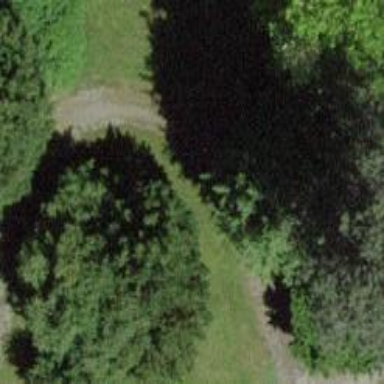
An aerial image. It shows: Unpaved path.